Aerial crown-view tile of a tropical tree (Barro Colorado Island, Panama), acquired 20250217:
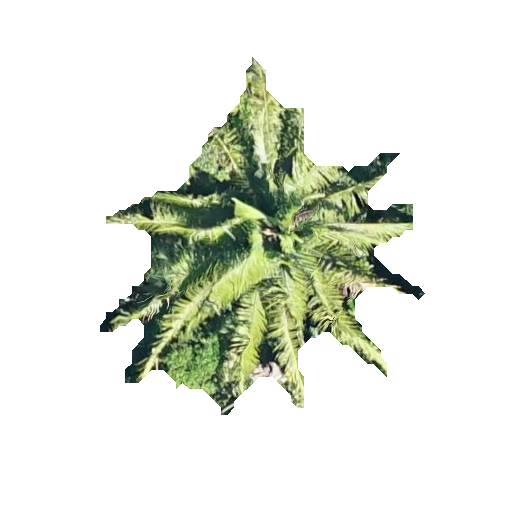
Species: Attalea butyracea
GBIF accepted scientific name: Attalea butyracea
Crown area: 82.693 m²